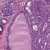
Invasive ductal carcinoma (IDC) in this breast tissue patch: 0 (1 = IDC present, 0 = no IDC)